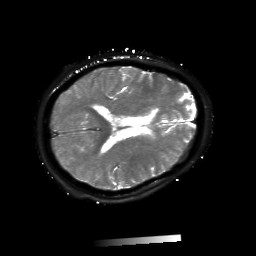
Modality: T2starmap
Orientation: axial
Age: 55
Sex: female
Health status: ill